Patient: sex M, age 52
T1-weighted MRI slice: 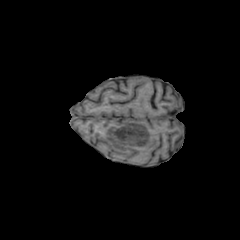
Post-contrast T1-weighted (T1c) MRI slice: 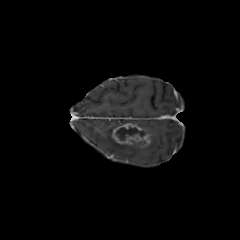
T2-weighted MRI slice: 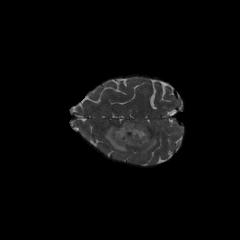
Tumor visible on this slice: yes
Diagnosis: Glioblastoma, IDH-wildtype
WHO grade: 4